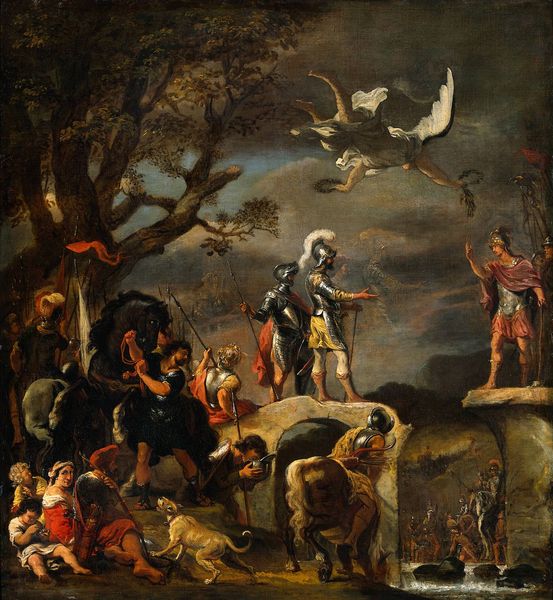
Titel: Die Friedensverhandlungen zwischen Claudius Civilis und Cerealis
Künstler: Ferdinand Bol
Standort: Amsterdam
Institution: Rijksmuseum
Schlagwörter: baum, blau, blätter, dunkel, feder, felsen, flügel, gemälde, gott, himmel, kampf, laub, vogel, wasser, wolken, baden, bäume, fluss, frauen, gelb, landschaft, menschen, ocker, sitzen, äste, braun, frau, geste, grau, hell, hintergrund, männer, reden, schwarz, szene, vordergrund, weiss, gras, hund, hunde, rot, wolke, gespräch, malerei, versammlung, trinken, geschichte, historie, kleidung, mensch, stehen, stein, steine, spiegel, ast, bach, brücke, gewänder, kind, klassizismus, renaissance, wald, fliegen, kinder, pferd, pferde, reiter, rund, engel, federbusch, liegen, düster, bogen, fahne, fels, mauer, figuren, angst, krieg, schlacht, sturm, unwetter, vorsprung, arch, blue, crowd, crown, feathers, historienbild, lanze, men, oil, people, red, soldaten, soldier, soldiers, swords, white, women, black, dark, gold, gray, green, painting, skirt, sprechen, woman, yellow, pink, metall, brown, warten, tor, bad, ruine, antike, religion, torbogen, schweben, wolkig, streit, soldat, schrecken, helm, treffen, kranz, lorbeer, lorbeerkranz, mythologie, göttin, frieden, ritter, verhandlung, rüstung, sieg, wimpel, arkaden, rom, römer, helme, feather, silver, antik, angel, angels, clouds, gods, greek, horses, mythology, rocks, roman, sky, tree, mythos, krieger, begegnung, historienmalerei, water, griechenland, trees, lanzen, armor, armour, child, feldherr, helmet, knight, metal, kränze, felsvorsprung, tränken, forest, hermes, kreig, bote, ruin, dog, dogs, hats, köcher, battle, boots, fly, flying, zerbrochen, nike, wings, pfeile, bellen, schlachtfeld, children, flag, römisch, bridge, cherub, historisch, lager, ehrung, ancient, laurel, leaves, trunk, wreath, gruss, antique, history, rüstungen, quelle, siegesgöttin, war, horse, branches, god, sandals, aer, dutch, leave, fahn, ruhm, tan, erg, bum, wing, battler, spears, schalcht, greece, ölgemlde, weapon, romans, flemish, srt, knights, helmets, heroic, siegerehrung, rg, te, hr, re, announcement, epic, ae, we, dwe, fwefwef, fw, efwa, eferg, erhg, graerg, aerg, rgae, gae, rga, erga, rgawefgsrghnrsdh, th, srth, rtsh, erh, abendf, mercury, amsterdam, soldires, soliders, solider, honor, trojan, plume, toman, friedensschluss, 16 jahrhunder, bridg, brücke kaputt, meorial